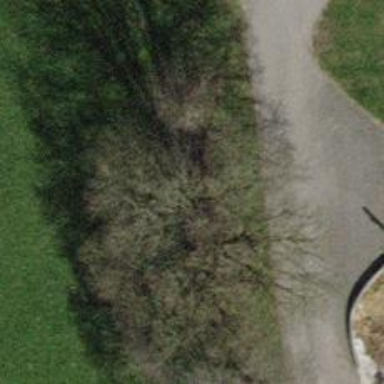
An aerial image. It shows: Urban area featuring tree as natural element.